The plot shows one second of acceleration measured on a rotor kit. Determine the machine's mechanical condition. Answer with exactly one of: normal, misalignment, unbalance, looseness.
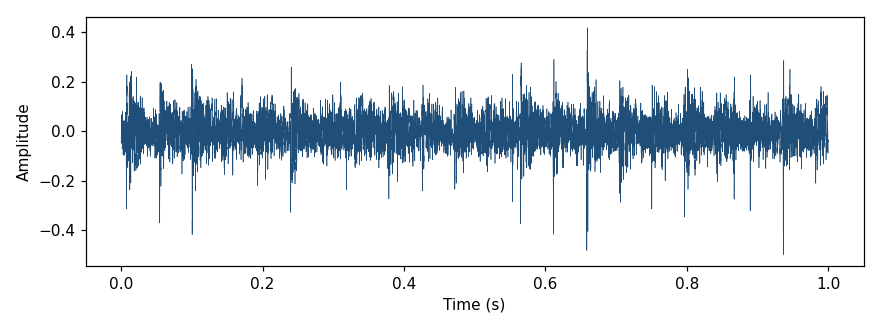
Answer: looseness